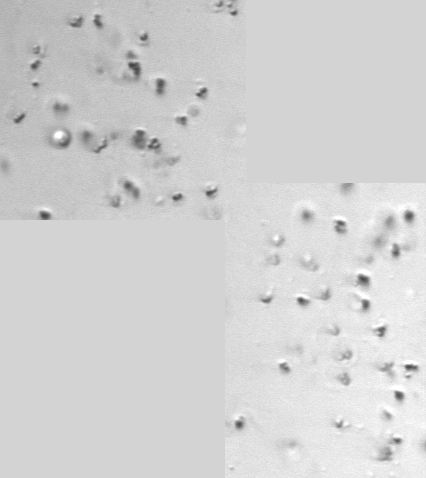
Label: Phaeocystis